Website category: movie
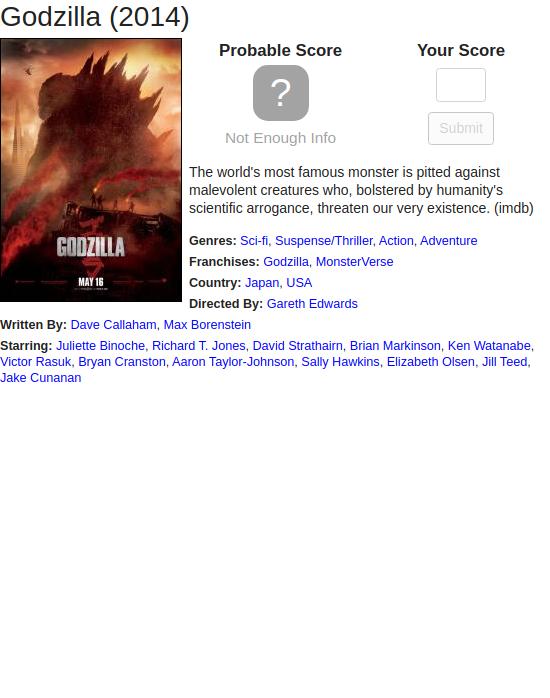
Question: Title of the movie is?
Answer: Godzilla

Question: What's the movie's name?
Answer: Godzilla

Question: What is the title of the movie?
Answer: Godzilla

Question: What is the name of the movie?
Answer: Godzilla

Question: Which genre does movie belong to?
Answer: Sci-fi

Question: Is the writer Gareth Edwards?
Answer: no

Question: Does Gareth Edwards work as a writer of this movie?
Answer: no

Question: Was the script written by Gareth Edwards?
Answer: no

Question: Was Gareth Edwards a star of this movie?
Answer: no

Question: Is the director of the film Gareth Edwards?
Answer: yes

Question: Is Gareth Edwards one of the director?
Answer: yes

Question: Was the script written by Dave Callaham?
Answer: yes

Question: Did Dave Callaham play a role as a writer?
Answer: yes

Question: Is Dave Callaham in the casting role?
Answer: no

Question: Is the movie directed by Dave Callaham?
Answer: no

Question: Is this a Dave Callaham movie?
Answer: no

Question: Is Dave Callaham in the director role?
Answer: no

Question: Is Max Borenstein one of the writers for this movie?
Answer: yes

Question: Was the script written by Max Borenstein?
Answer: yes

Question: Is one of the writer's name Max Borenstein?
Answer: yes

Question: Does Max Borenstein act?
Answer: no

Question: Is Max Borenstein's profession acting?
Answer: no

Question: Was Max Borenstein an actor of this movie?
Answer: no

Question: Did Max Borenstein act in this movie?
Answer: no

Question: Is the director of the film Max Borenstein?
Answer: no

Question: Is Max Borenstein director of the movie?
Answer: no

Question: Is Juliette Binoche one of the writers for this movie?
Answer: no

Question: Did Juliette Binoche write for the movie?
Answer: no

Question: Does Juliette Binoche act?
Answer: yes

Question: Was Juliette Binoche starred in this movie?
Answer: yes

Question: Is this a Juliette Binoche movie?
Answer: no

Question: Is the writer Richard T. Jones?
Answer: no

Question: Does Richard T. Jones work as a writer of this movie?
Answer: no

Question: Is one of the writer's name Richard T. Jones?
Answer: no

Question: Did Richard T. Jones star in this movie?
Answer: yes

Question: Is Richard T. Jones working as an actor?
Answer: yes

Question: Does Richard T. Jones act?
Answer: yes

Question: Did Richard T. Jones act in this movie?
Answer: yes

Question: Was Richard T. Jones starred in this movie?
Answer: yes

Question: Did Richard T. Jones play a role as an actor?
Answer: yes

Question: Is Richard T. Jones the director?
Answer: no

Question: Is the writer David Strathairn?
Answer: no

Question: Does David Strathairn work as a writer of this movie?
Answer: no

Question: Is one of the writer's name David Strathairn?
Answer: no

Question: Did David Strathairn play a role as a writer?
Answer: no

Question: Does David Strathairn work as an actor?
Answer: yes

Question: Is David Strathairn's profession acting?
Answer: yes

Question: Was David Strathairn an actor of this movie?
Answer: yes

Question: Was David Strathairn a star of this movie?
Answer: yes

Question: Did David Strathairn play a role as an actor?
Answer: yes

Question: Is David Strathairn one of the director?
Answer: no

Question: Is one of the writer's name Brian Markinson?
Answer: no

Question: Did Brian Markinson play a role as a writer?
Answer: no

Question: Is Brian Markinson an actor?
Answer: yes

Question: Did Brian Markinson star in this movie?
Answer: yes

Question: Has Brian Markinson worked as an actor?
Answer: yes

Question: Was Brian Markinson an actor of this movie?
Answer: yes

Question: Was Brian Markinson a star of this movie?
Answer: yes

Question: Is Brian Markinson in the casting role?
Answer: yes

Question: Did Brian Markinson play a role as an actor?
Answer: yes

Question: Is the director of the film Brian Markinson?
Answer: no

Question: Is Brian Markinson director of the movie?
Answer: no

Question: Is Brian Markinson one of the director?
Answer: no

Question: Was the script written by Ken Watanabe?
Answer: no